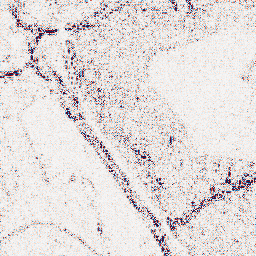
Category: wavelet
Decomposition family: wavelet_reverse_biorthogonal
Decomposition parameters: wavelet: rbio3.5
level: 1
Upsampling method: quadratic
Upsampling parameters: scale: 2
Upsampling scale: 2